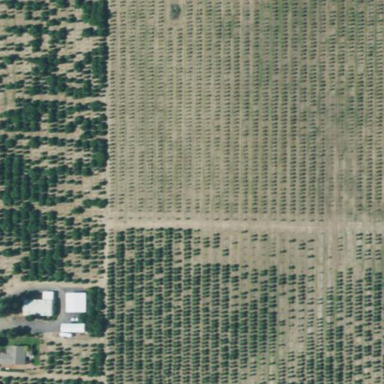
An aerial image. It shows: Orchard.